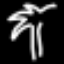
Label: palm tree